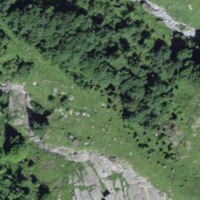
EUNIS habitat code: 41
Species observed at this site:
Cephalanthera longifolia